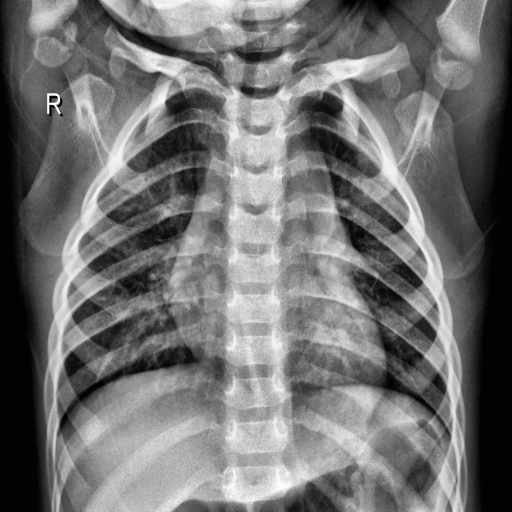
Finding: NORMAL